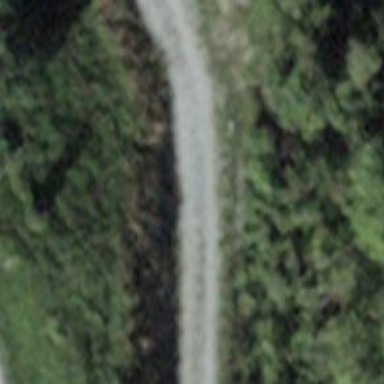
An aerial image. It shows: Track with grade 2 gravel surface.